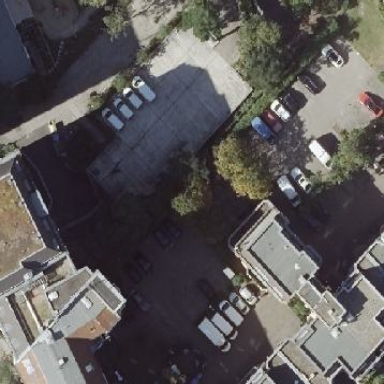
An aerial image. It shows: Multi-storey parking building.